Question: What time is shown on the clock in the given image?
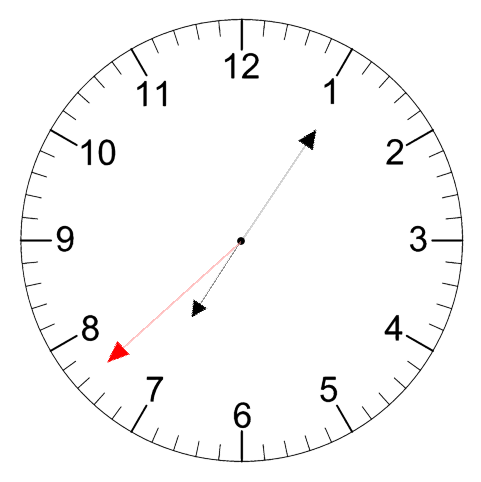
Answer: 07:05:38